Interaction volume radius: 5 \u00c5
Interaction volume height: 15 \u00c5
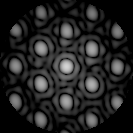
Disorder parameter: 0.1696